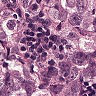
Metastatic tissue present: yes